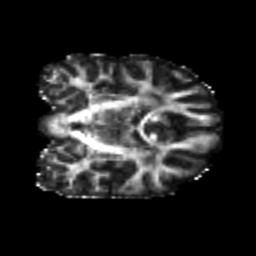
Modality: FA
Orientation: coronal
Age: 22
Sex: female
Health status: healthy
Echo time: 0.074 s